Question: I'm looking to reuse an icon that appears in 'Android 4.2.2' settings '"Backup & reset"'. (see screenshot)
I don't manage to find the source file of this icon among the Android 'SDK files'.
Where is this file Located?

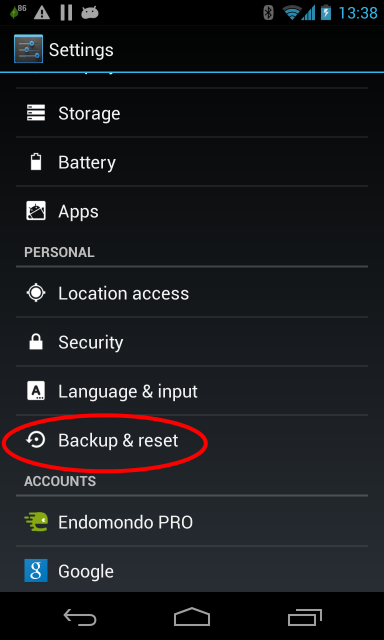
Answer: > Where is this file located?
It is located in <URL>.
Alas, since they are white icons (designed for use on a dark background), I cannot readily show one here. :-)